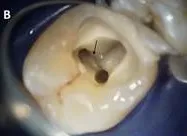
Furcation canal foramen indicated by the arrow.
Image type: medical_photograph (other_medical_photograph)